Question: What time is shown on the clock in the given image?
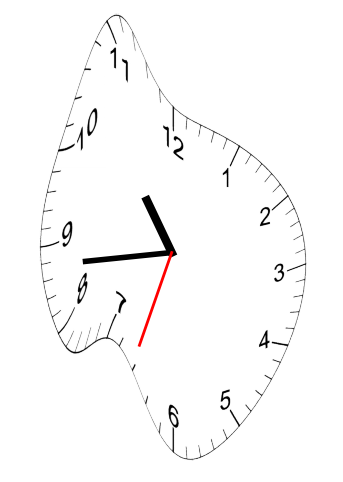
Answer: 10:43:33